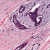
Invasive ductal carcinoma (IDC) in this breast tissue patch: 1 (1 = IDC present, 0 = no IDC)